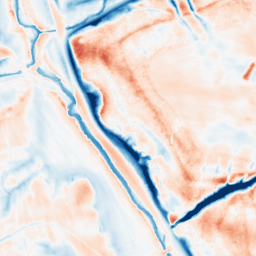
Category: multiscale
Decomposition family: dog_multiscale
Decomposition parameters: sigma_ratio: 2
n_scales: 4
base_sigma: 0.5
Upsampling method: quintic
Upsampling parameters: scale: 8
Upsampling scale: 8